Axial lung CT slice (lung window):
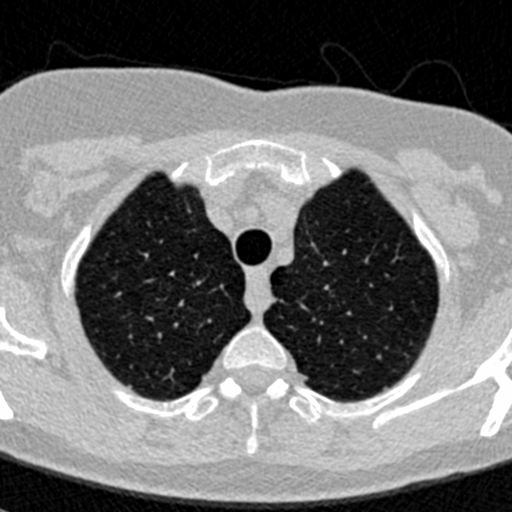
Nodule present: no